Question: I want to get information about selected text when I press F1. But always it returns information about to using eclipse. You can look at the screen capture below.

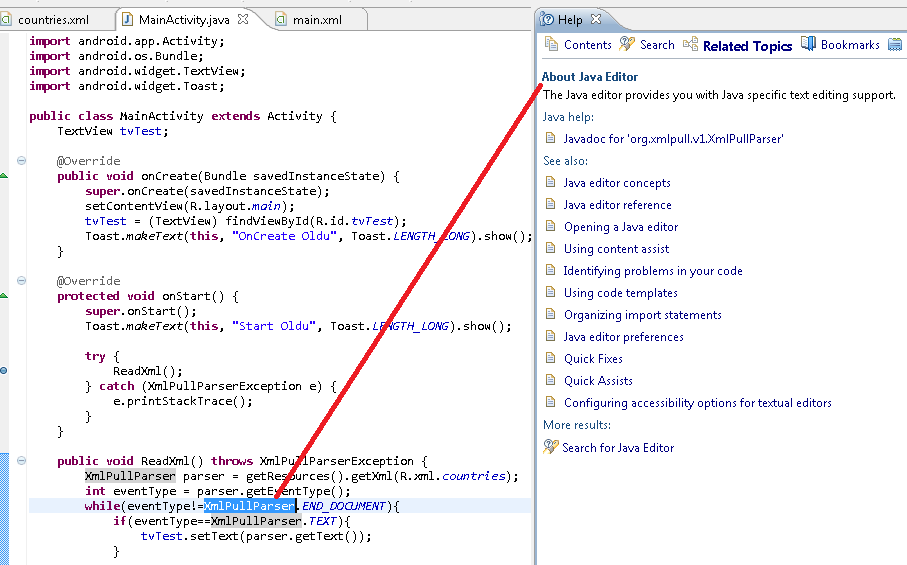
Answer: According the kingori's answer I visited the <URL> link and found this shortcut:
'Open Attached Javadoc in a Browser (Shift+F2) => Opens the attached javadoc of current input of the Javadoc view in a browser.'
When you selected some text in editor, you can get access to the resource by clicking 'Shift + F2' .